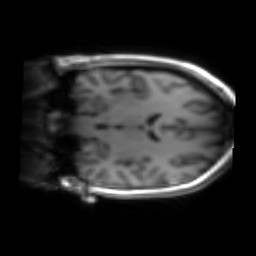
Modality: inplaneT1
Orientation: coronal
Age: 26
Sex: female
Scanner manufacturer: siemens
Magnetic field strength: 3 T
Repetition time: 1.2 s
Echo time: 0.00251 s